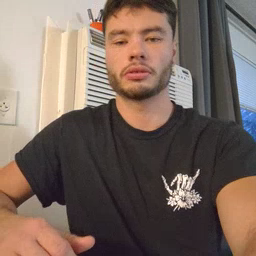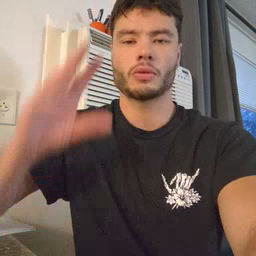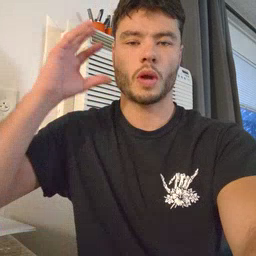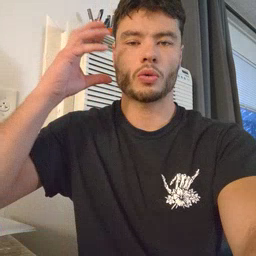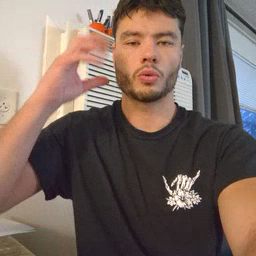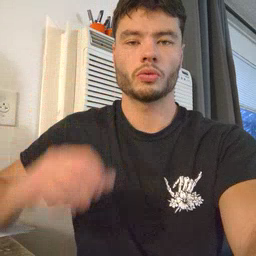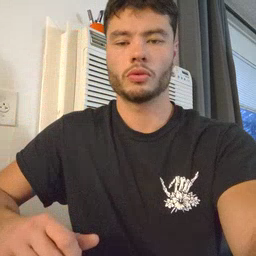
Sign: radio